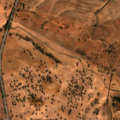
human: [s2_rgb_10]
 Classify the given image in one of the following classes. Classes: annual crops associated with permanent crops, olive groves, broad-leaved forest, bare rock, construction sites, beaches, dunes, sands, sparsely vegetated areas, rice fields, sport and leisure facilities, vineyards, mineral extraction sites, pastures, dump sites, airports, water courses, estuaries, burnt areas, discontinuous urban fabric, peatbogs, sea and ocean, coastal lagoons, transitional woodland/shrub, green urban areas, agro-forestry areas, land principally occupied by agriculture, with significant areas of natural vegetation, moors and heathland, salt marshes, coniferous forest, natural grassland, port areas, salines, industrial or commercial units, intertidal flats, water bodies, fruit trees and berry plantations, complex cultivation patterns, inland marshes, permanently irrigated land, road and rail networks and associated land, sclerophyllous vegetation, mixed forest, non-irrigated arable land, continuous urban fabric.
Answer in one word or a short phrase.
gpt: non-irrigated arable land, permanently irrigated land, agro-forestry areas, transitional woodland/shrub